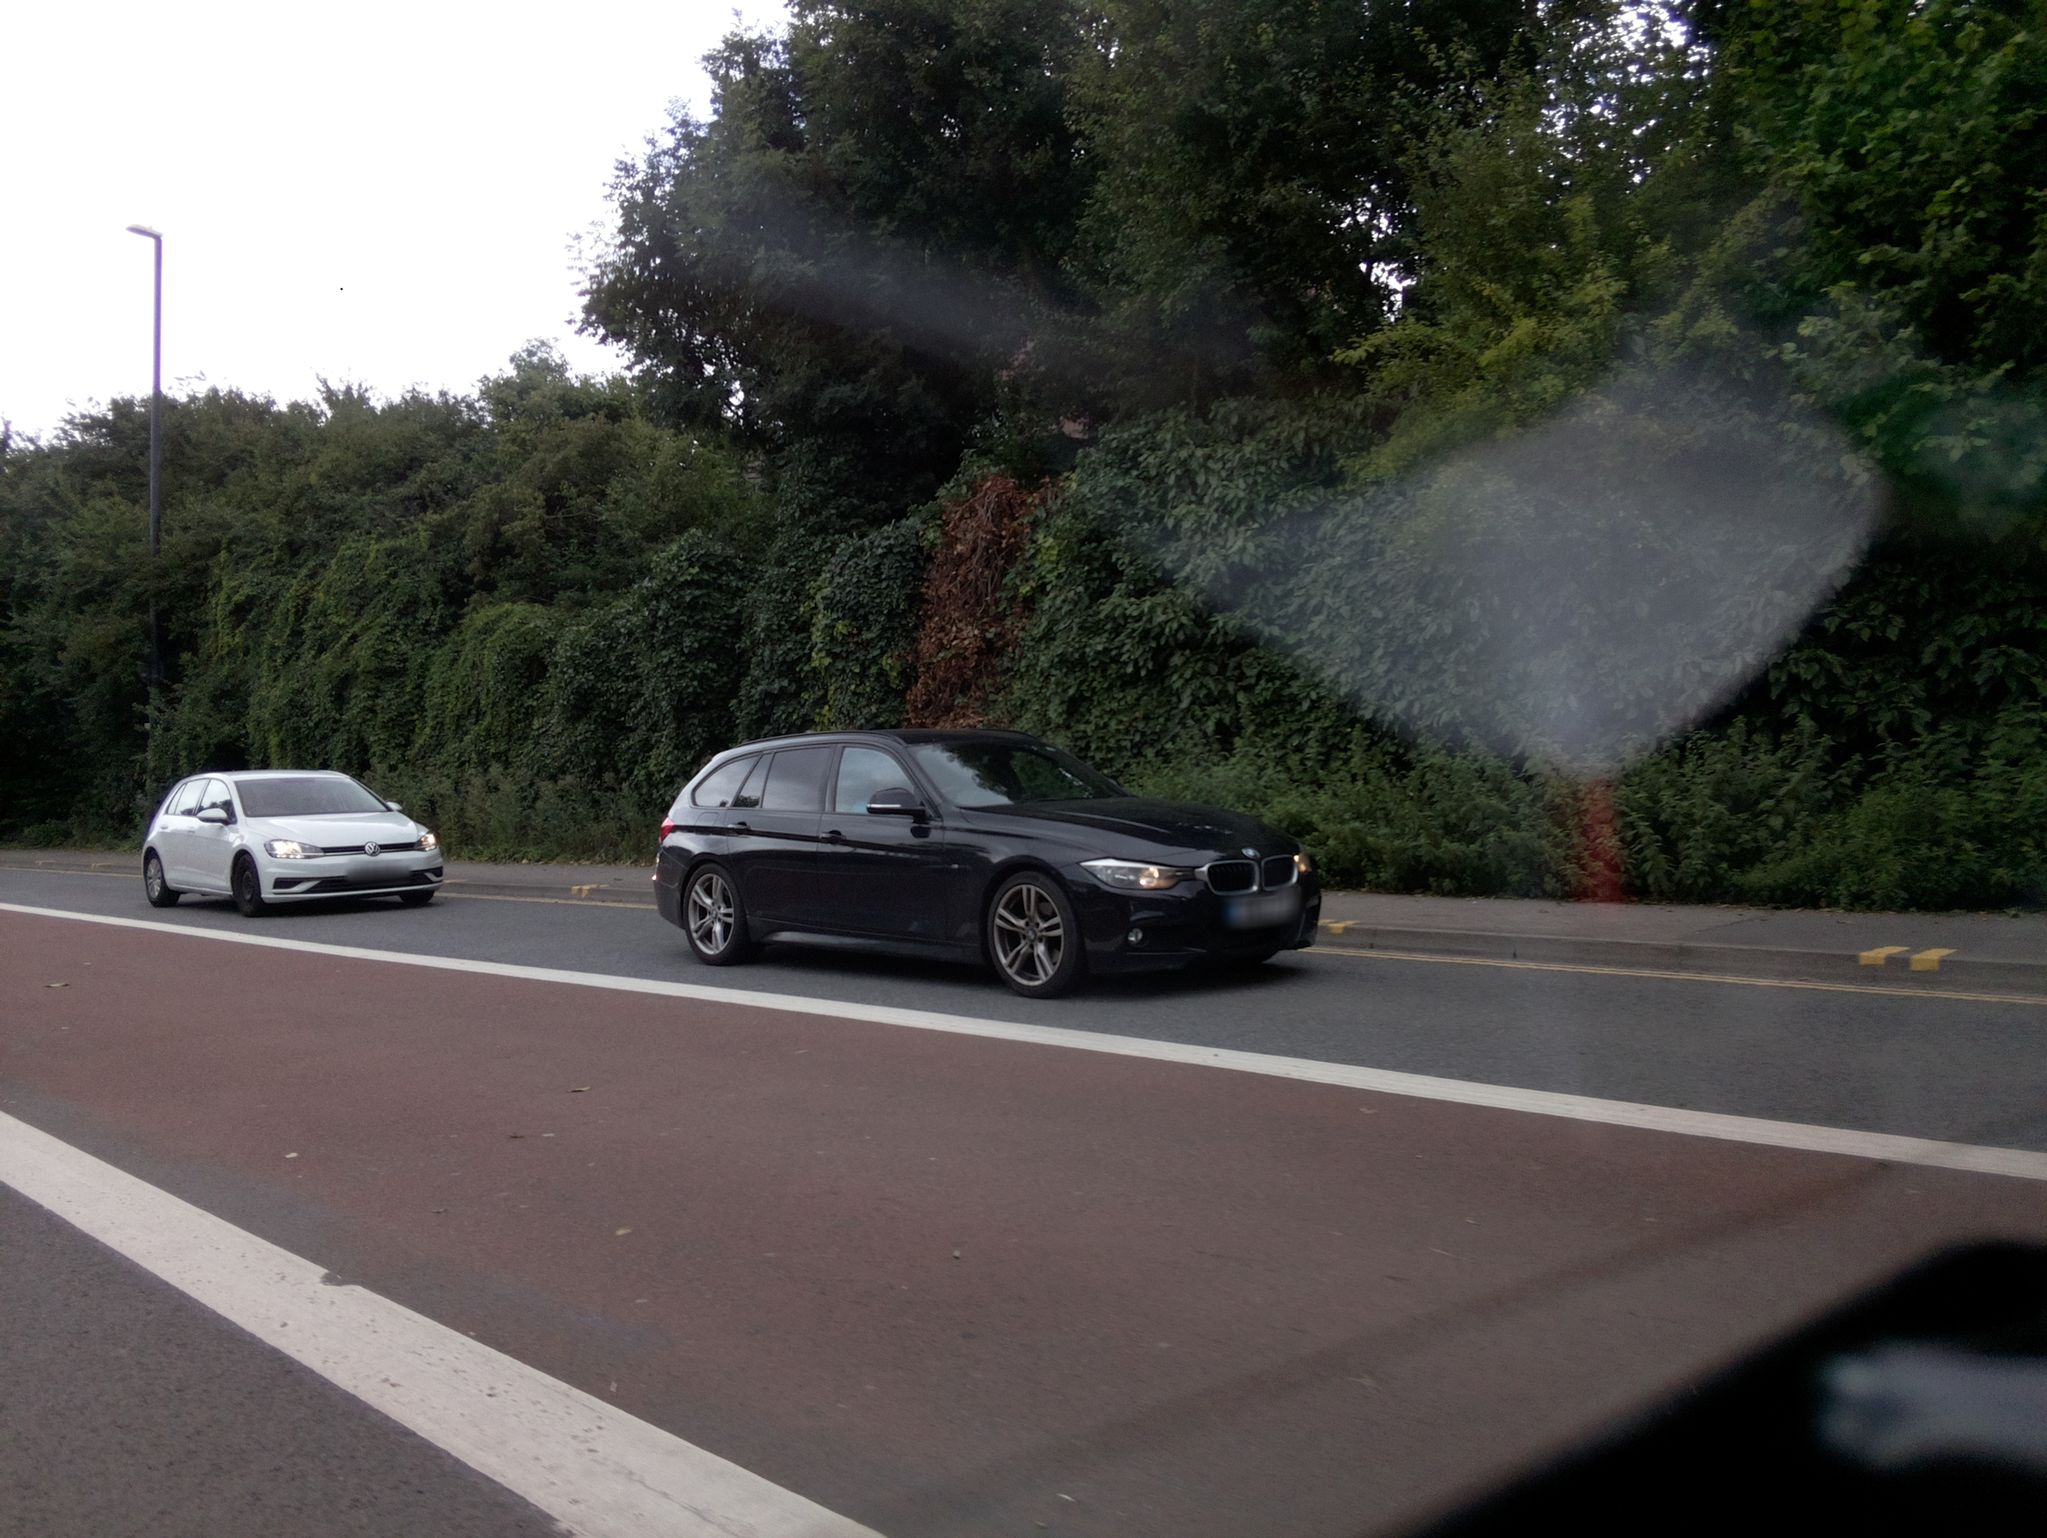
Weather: clear
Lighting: day
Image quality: good
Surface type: driving surface
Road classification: trunk
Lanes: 2, 1
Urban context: urban centre
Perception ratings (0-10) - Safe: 1.74, Lively: 8.24, Beautiful: 5.54, Boring: 1.69, Depressing: 3.78, Wealthy: 7.2